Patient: sex F, age 58
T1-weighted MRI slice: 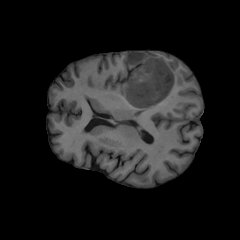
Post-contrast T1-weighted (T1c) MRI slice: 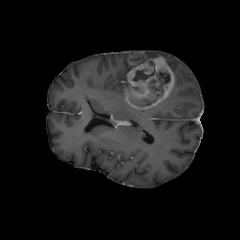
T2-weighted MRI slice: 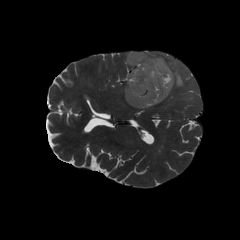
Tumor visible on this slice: yes
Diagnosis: Glioblastoma, IDH-wildtype
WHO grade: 4